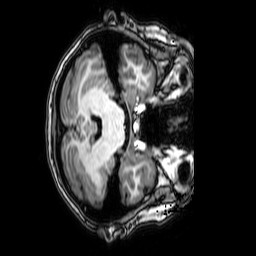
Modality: T1w
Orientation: axial
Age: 23
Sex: female
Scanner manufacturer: philips
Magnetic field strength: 3 T
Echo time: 0.0038 s